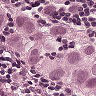
Metastatic tissue present: yes